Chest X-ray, AP view. Patient: 23 years old, sex F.
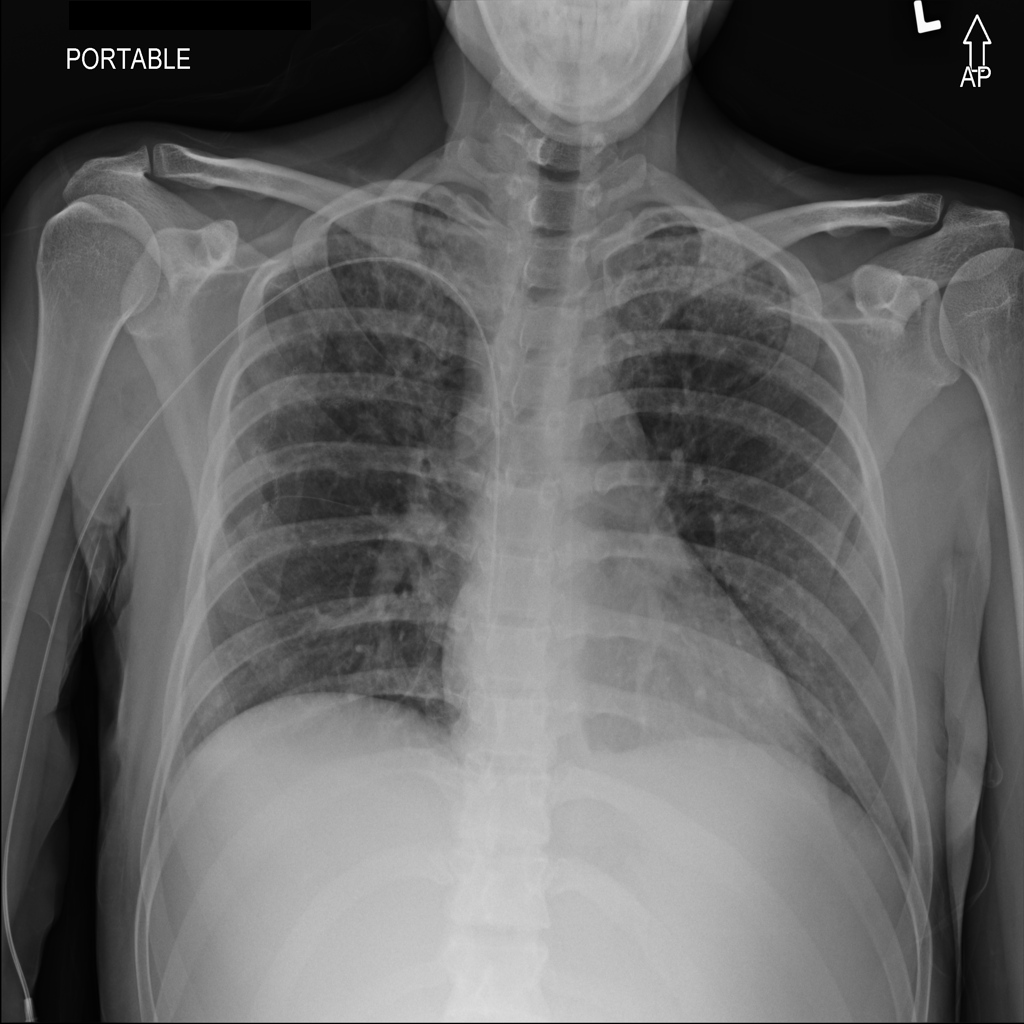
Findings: No Finding